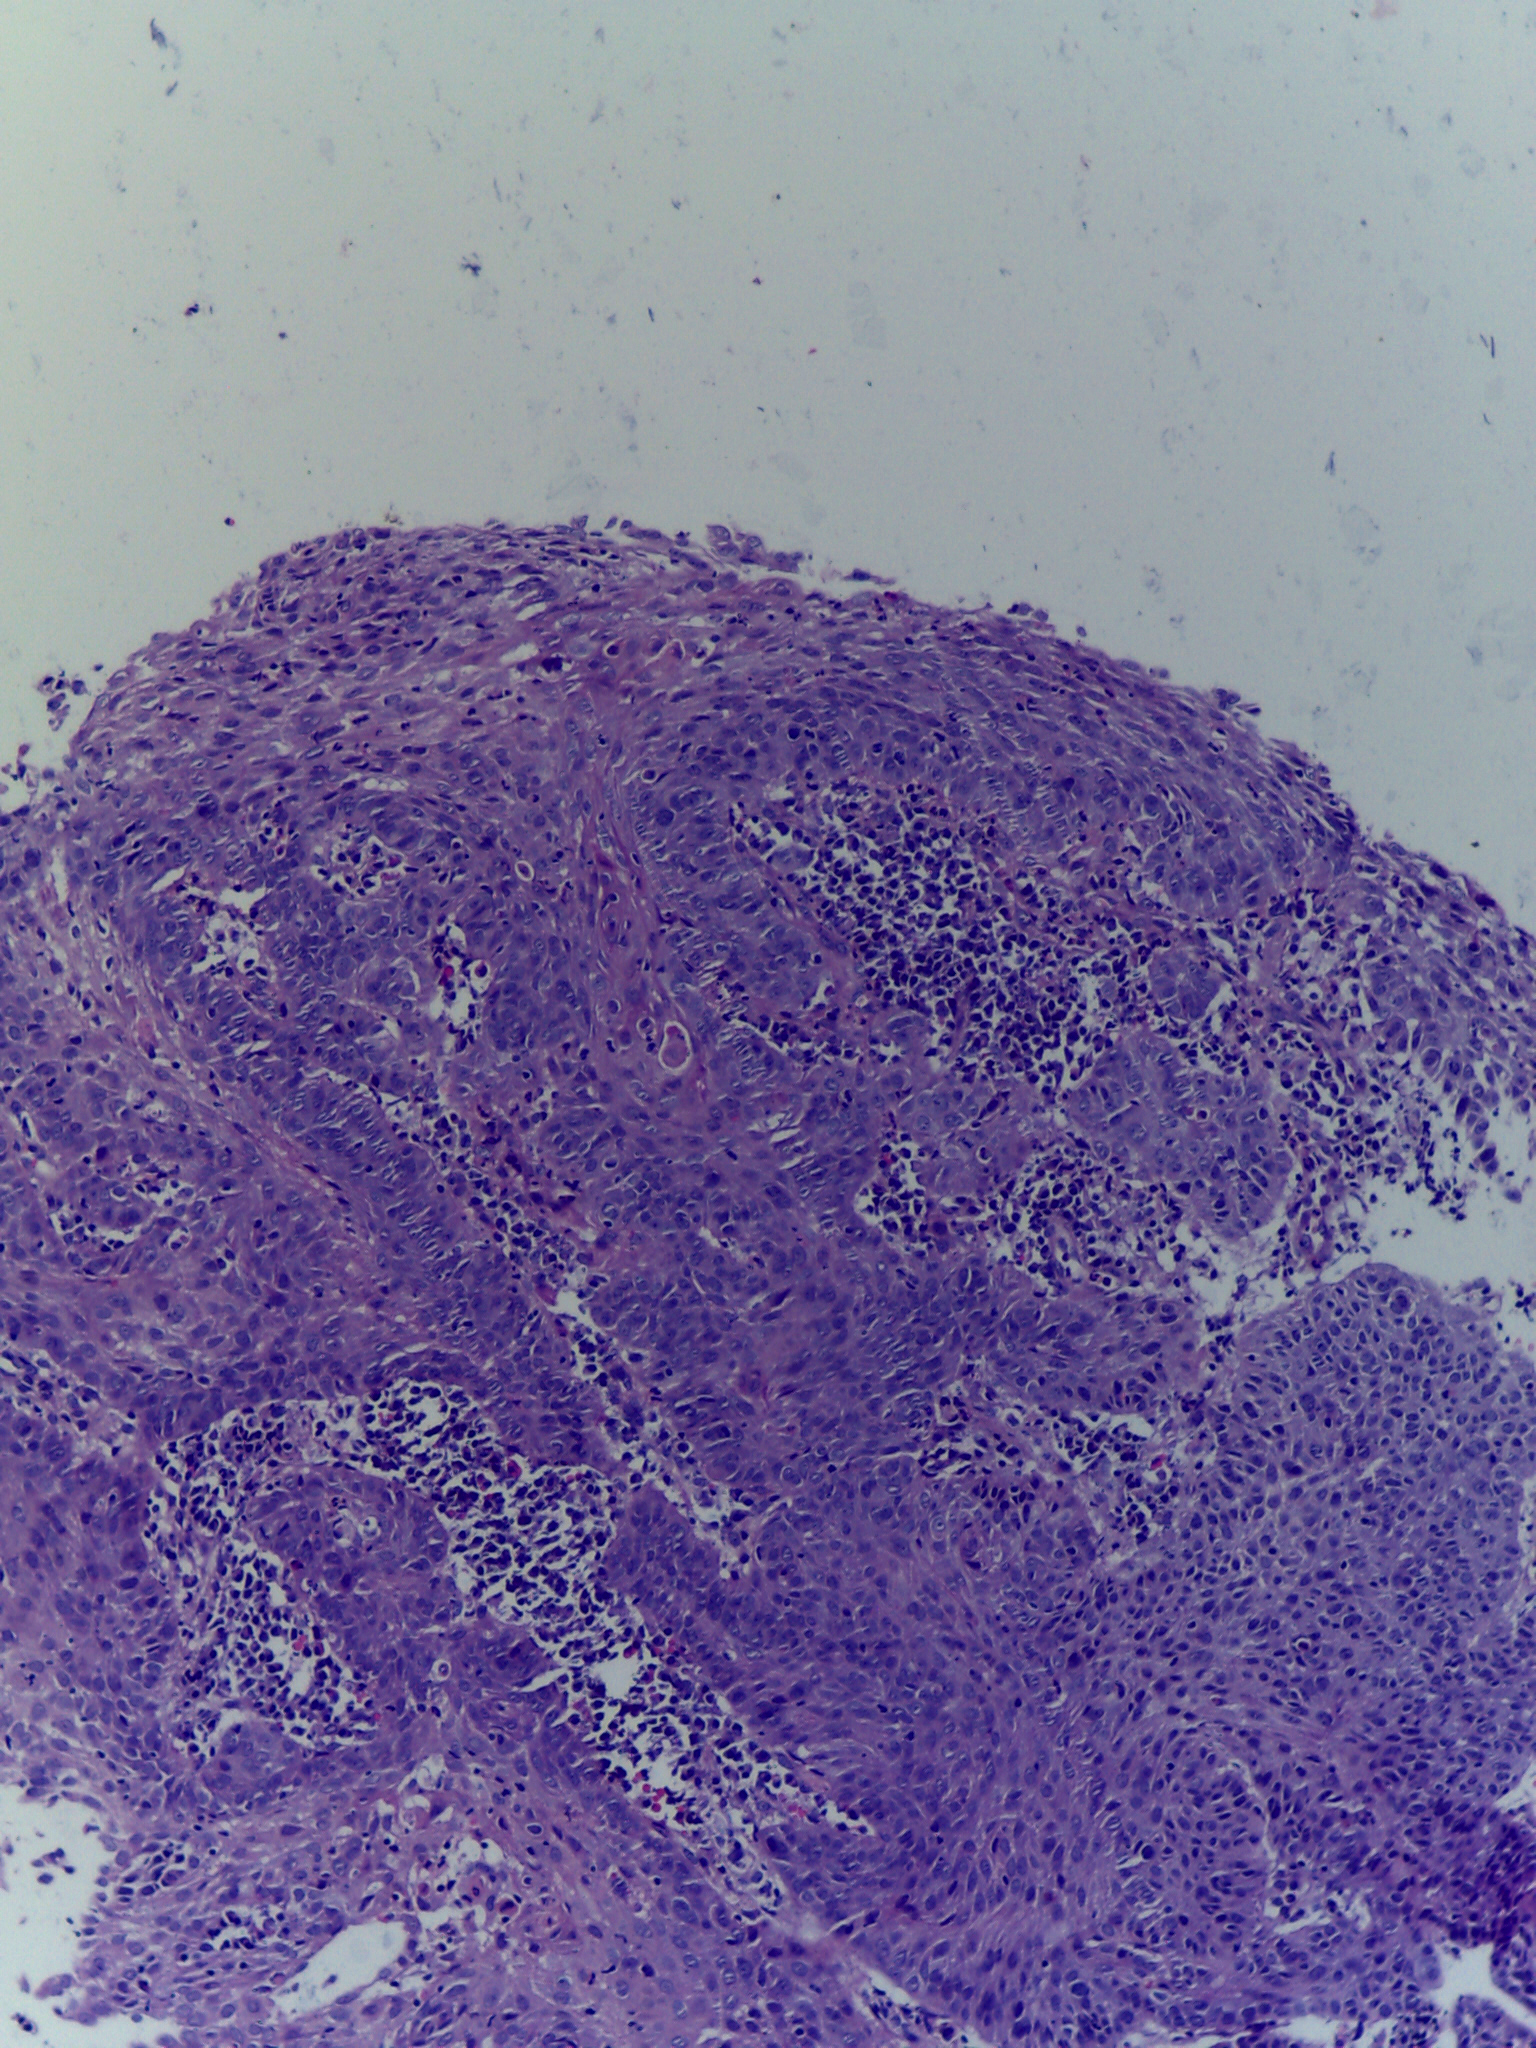
Diagnosis: OSCC